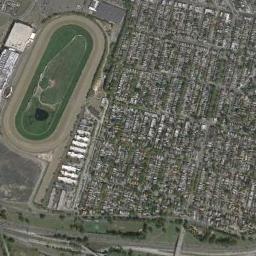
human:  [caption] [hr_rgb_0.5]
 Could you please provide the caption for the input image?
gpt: Many buildings are near the ground track field .

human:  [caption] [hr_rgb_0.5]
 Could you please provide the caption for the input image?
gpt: The oval track has a small rectangular green space .

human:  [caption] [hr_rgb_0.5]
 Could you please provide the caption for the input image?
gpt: The ground track field is next to a residential area .

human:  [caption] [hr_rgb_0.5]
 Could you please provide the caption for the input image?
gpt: The track and field is built on bare land, Next to the residential area and surrounded by a lot of vegetation .

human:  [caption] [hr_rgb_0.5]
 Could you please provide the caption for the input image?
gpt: There are many buildings beside the ground track field with a brown track .